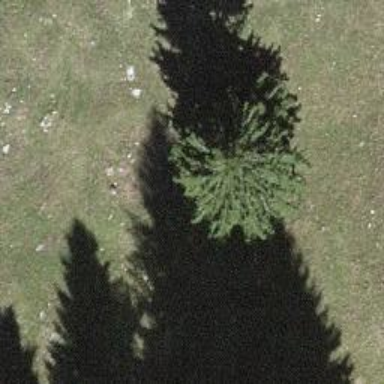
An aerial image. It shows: Evergreen needle-leaved tree typically found in agricultural areas.